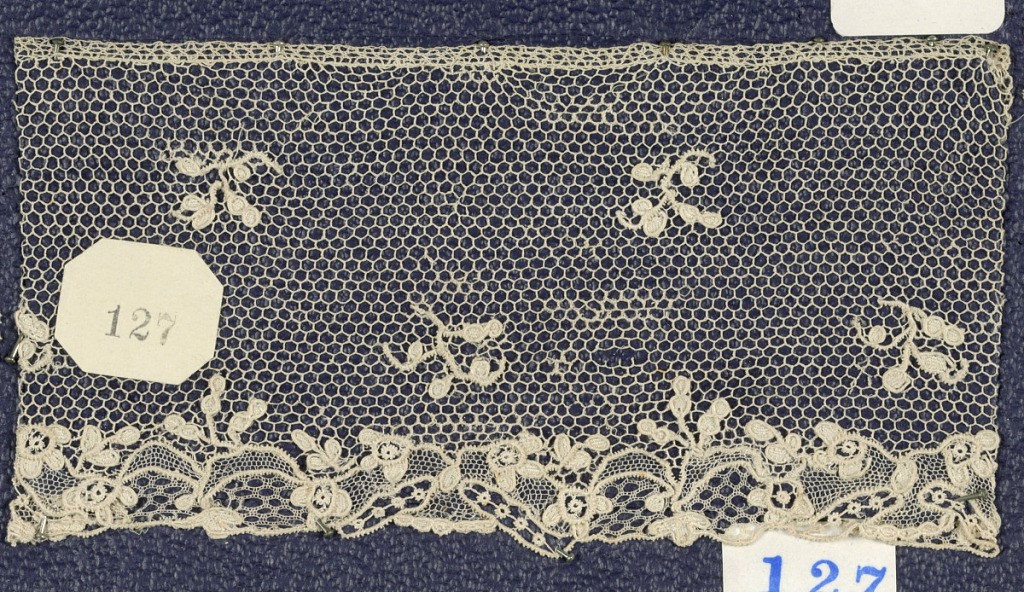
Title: Border
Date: early 18th century
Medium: Technique: needle lace
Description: Needle lace, floral pattern; early 18th century Alencon edge sample